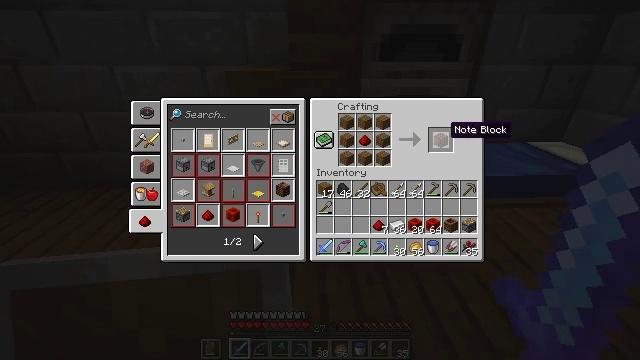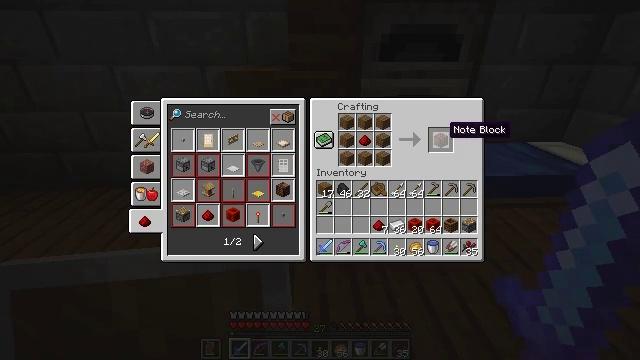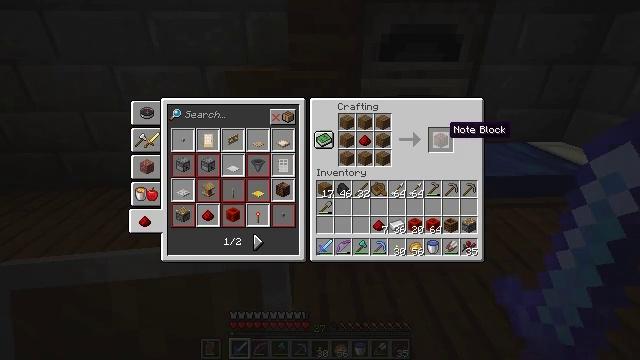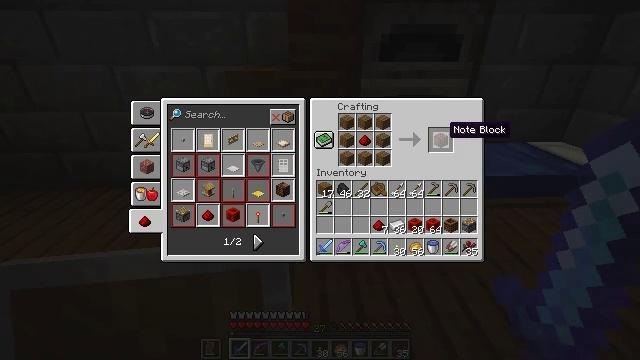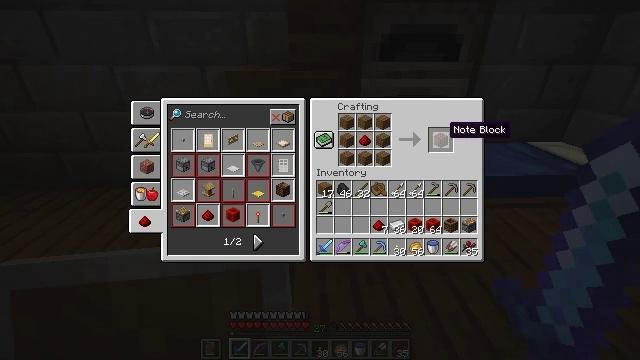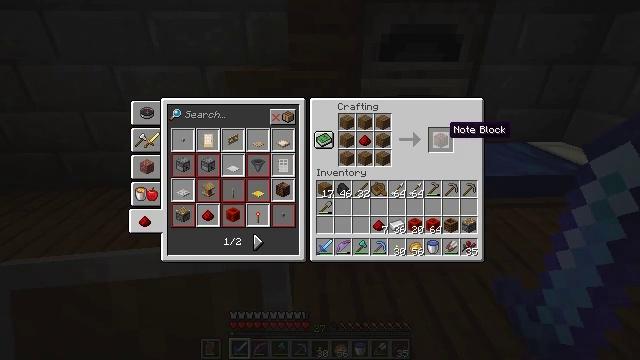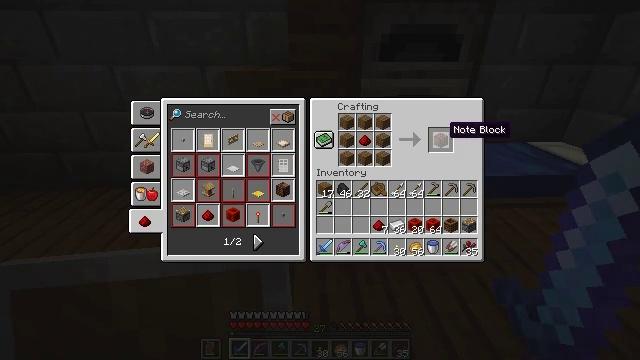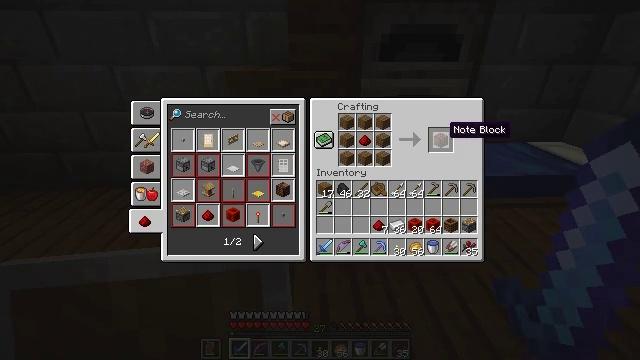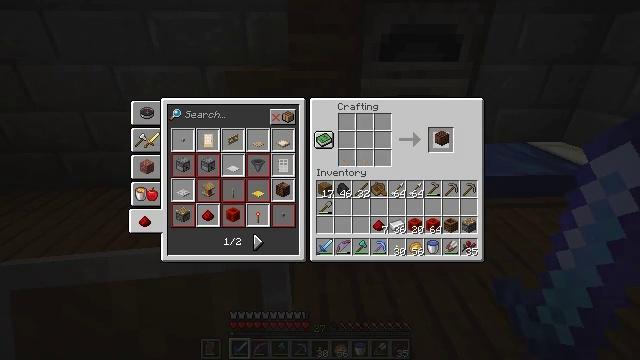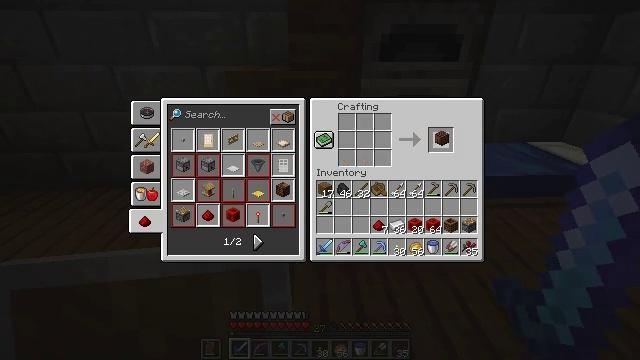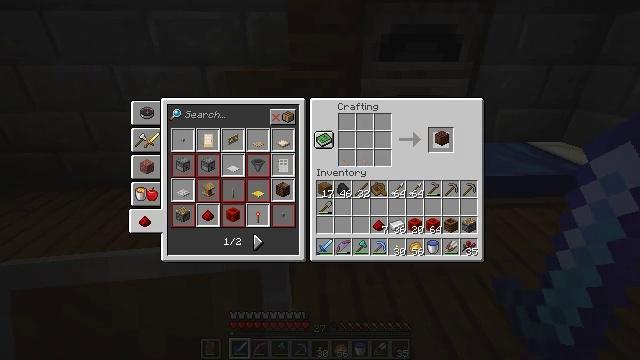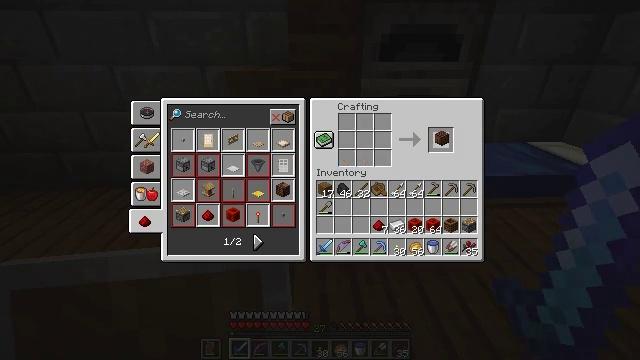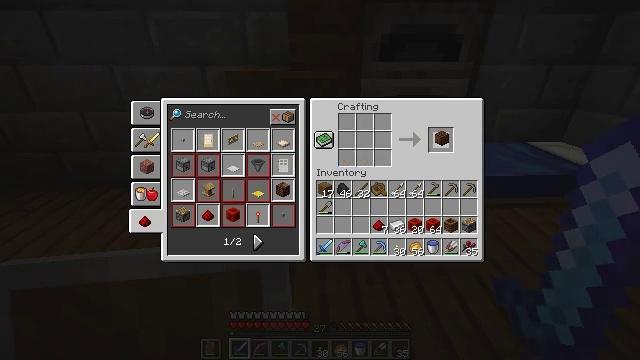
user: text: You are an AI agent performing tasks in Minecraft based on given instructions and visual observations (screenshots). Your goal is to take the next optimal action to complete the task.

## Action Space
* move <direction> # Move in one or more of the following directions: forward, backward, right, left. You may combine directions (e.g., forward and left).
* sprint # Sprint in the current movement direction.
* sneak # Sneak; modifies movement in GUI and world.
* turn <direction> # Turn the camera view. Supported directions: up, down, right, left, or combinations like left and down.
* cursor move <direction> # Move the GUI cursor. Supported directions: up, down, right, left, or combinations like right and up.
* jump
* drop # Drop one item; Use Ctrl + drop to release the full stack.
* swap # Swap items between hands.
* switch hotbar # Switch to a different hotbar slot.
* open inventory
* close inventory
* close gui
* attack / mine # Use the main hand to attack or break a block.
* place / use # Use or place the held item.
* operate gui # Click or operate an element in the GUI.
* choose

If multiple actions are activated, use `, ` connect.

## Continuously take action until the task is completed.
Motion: motion action
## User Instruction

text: Use the crafting table to make a note block.
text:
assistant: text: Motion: no_op
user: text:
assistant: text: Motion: no_op
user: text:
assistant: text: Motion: no_op
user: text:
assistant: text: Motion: no_op
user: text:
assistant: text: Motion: no_op
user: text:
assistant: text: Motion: no_op
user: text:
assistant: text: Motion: no_op
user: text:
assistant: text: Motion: operate gui
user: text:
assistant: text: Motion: operate gui
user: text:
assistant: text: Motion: no_op
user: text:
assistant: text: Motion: no_op
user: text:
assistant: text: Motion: no_op
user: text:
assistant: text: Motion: no_op